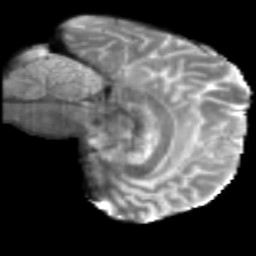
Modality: T2w
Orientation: sagittal
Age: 46
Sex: male
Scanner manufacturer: siemens
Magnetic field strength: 3 T
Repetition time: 5 s
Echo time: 0.092 s